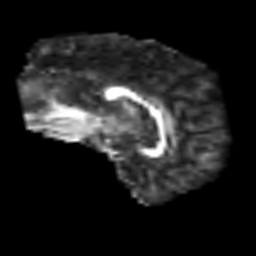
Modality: FA
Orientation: sagittal
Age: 56
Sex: male
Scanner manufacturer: siemens
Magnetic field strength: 3 T
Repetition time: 3.2 s
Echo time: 0.081 s